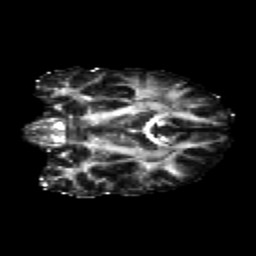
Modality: FA
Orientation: coronal
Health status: healthy
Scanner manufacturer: siemens
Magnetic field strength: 3 T
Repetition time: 10.6 s
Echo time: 0.092 s